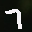
Label: 7